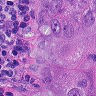
Metastatic tissue present: yes